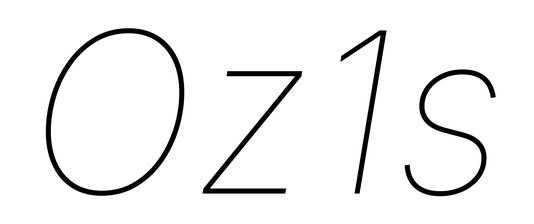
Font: Inter-Italic_Thin_Italic